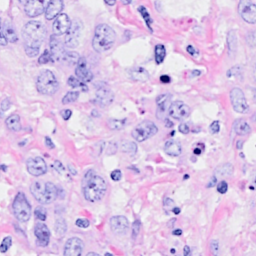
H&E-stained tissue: Breast